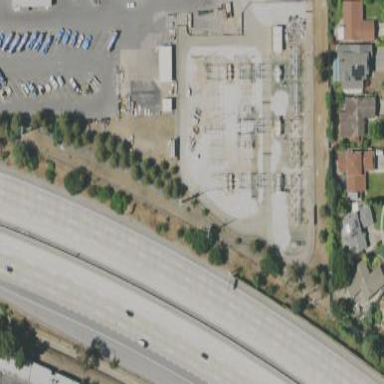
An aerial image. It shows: Power substation surrounded by fence.